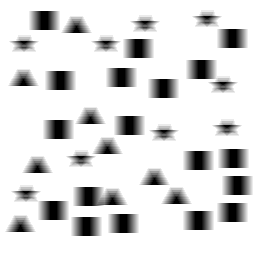
Squares: 18
Triangles: 9
Stars: 9
Total shapes: 36